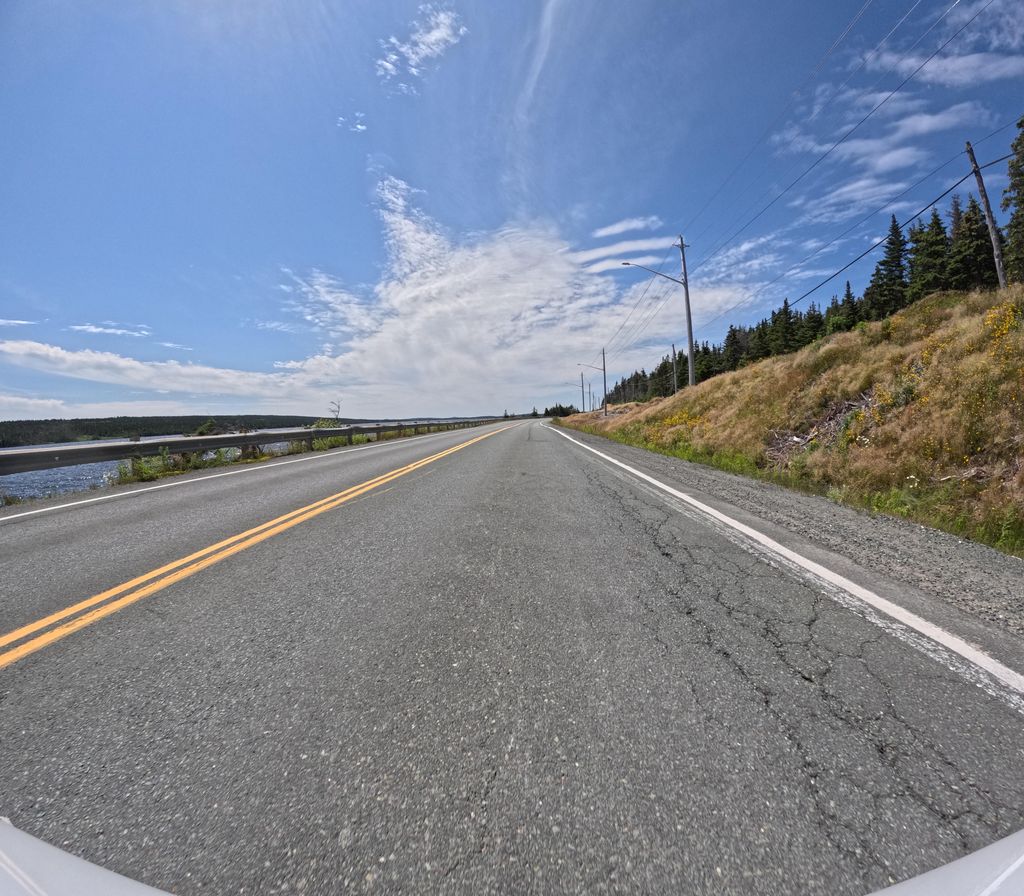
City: st_johns